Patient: sex M, age 43
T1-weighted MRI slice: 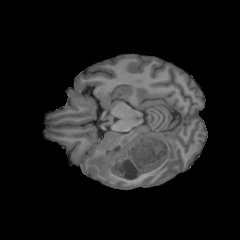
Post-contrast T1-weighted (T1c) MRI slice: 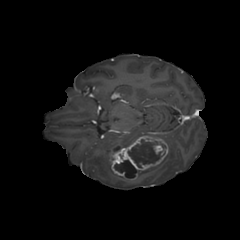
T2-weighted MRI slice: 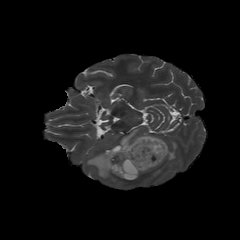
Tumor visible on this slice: yes
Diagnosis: Glioblastoma, IDH-wildtype
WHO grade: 4